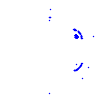
Particle: pion